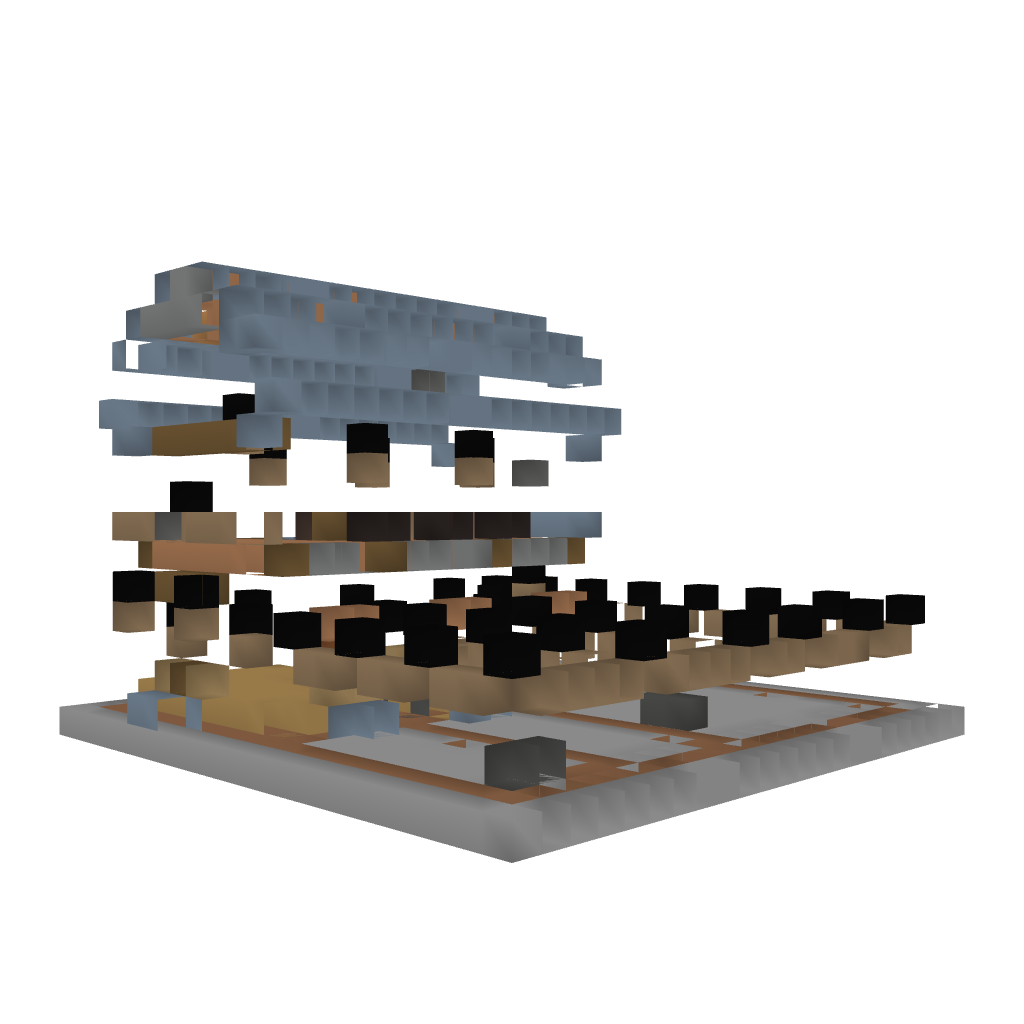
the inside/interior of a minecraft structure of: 3 Stall Barn